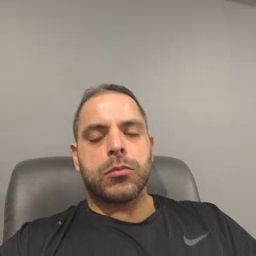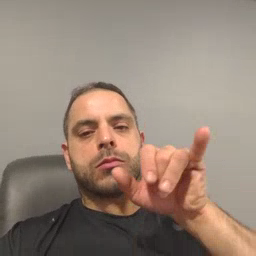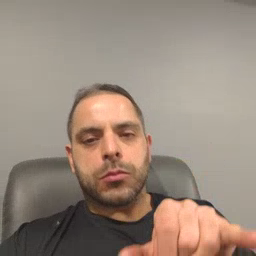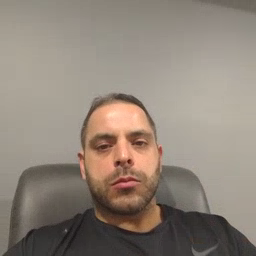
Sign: stay